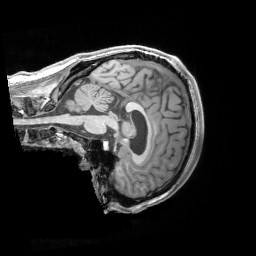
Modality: T1w
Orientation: sagittal
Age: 21
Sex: male
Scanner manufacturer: siemens
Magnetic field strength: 3 T
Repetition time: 2.53 s
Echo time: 0.00326 s